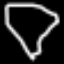
Label: diamond